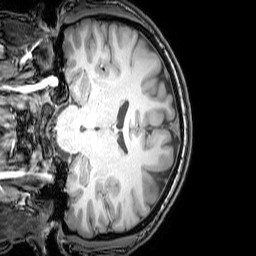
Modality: T1w
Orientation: coronal
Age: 21
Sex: male
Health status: healthy
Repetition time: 0.081 s
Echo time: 0.037 s